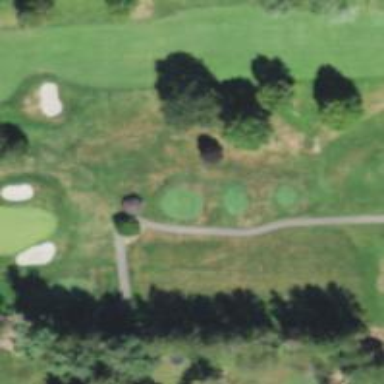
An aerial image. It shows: Pathway for golfing.